Interaction volume radius: 5 \u00c5
Interaction volume height: 40 \u00c5
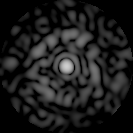
Disorder parameter: 0.8137